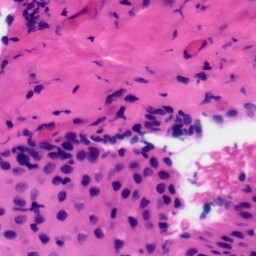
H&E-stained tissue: Tonsil